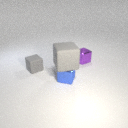
small blue metal cube to the left of small purple metal cube